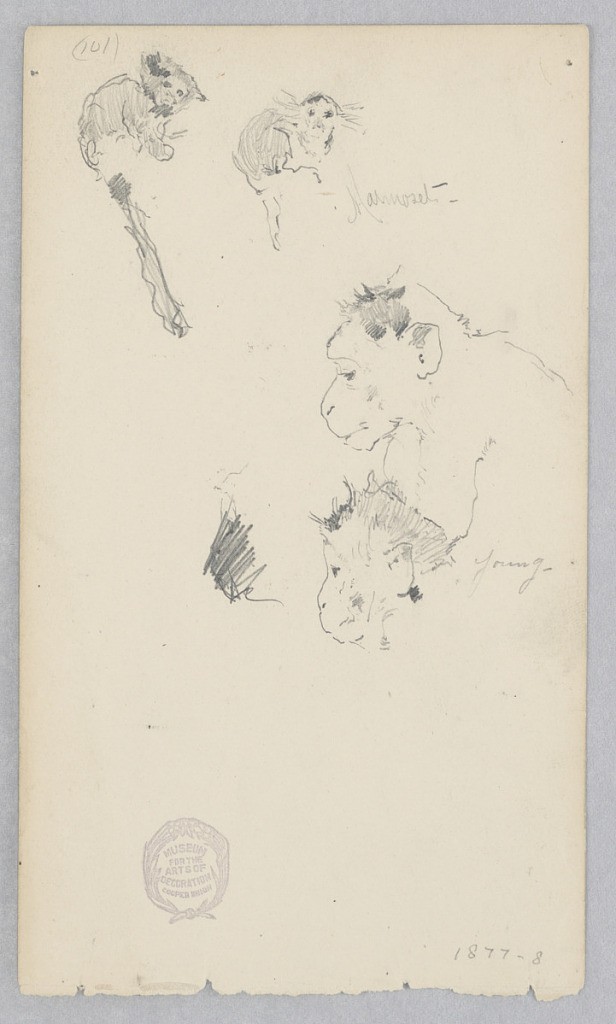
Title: Money and Marmoset
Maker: Robert Frederick Blum, American, 1857–1903
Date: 1877–1878
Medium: Graphite on wove paper
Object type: Drawing
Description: Sketch of a monkey and marmoset.